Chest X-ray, PA view. Patient: 26 years old, sex F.
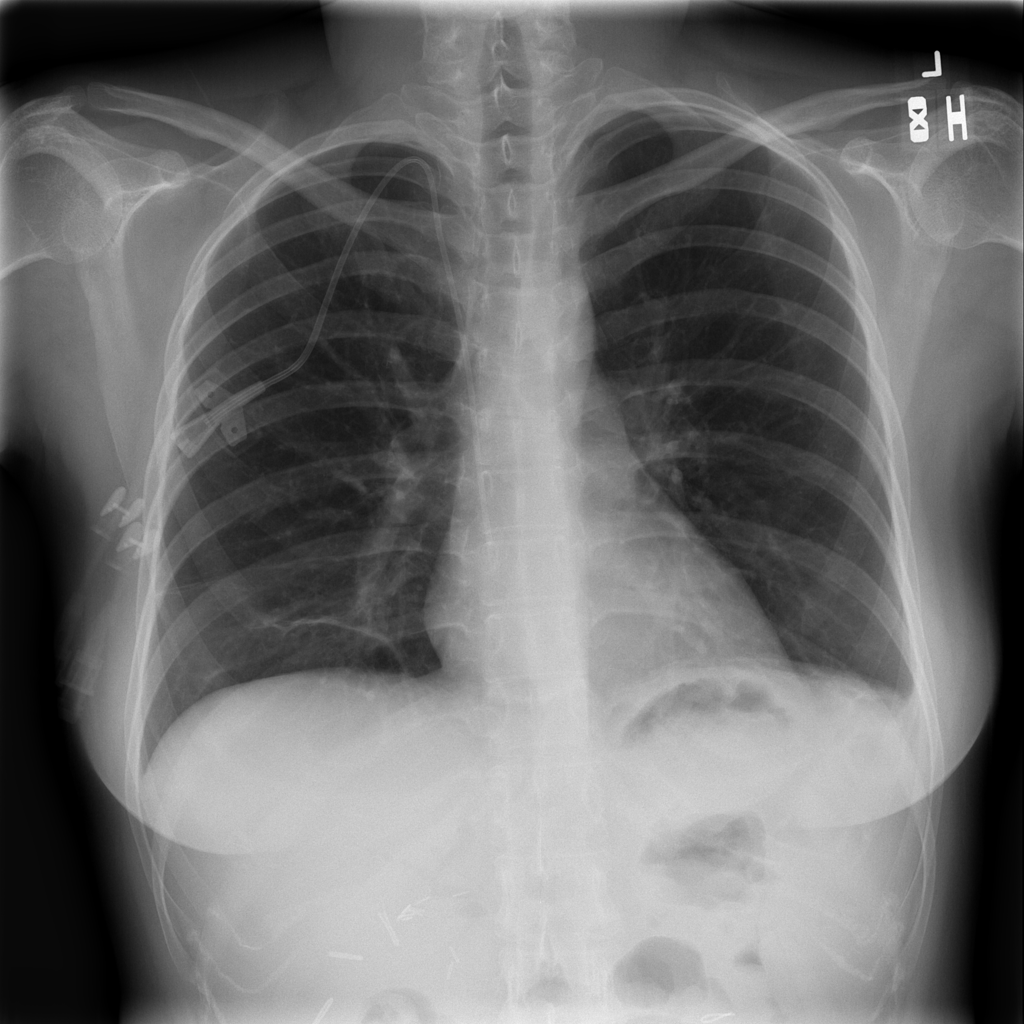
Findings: Atelectasis, Fibrosis